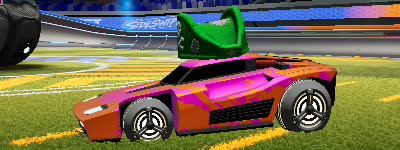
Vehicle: breakout